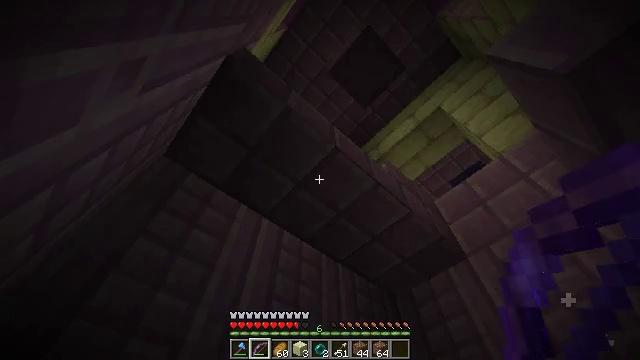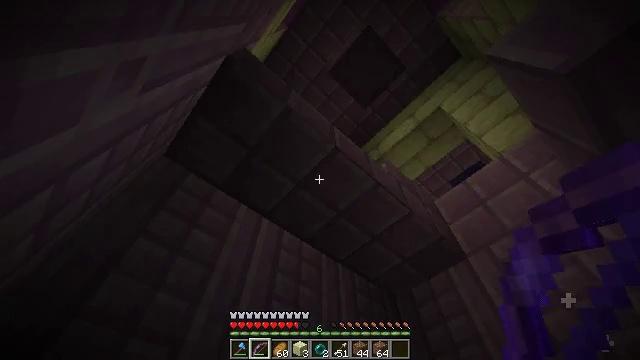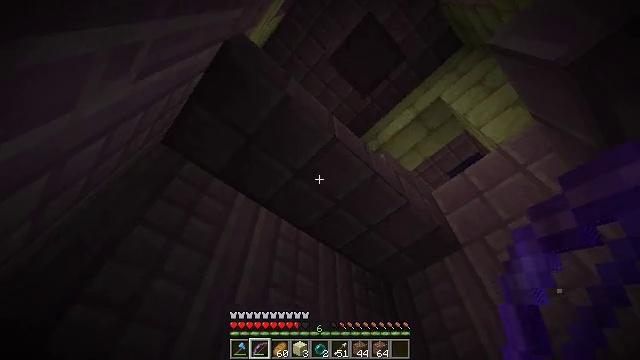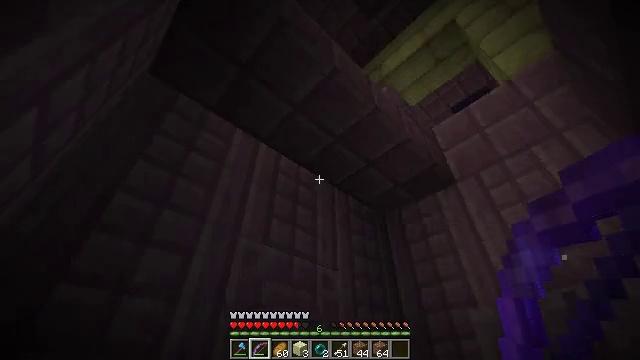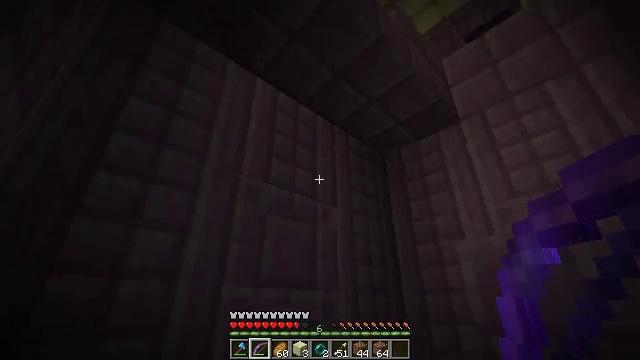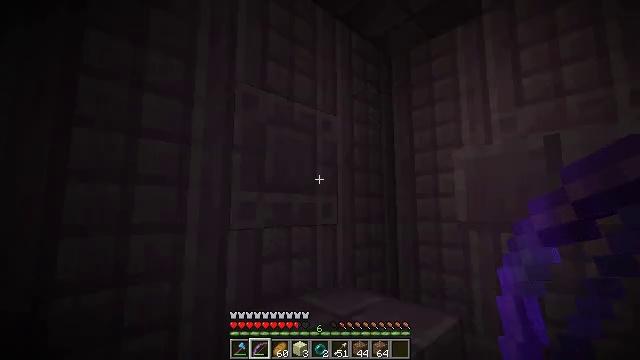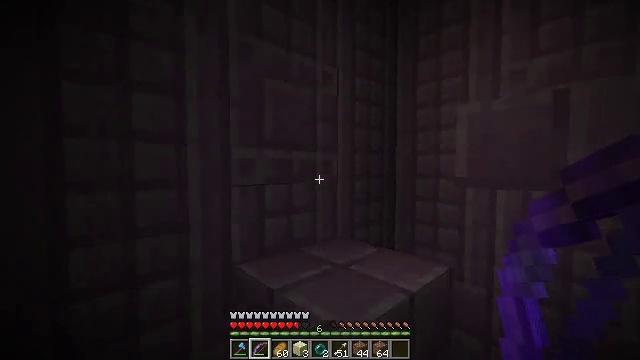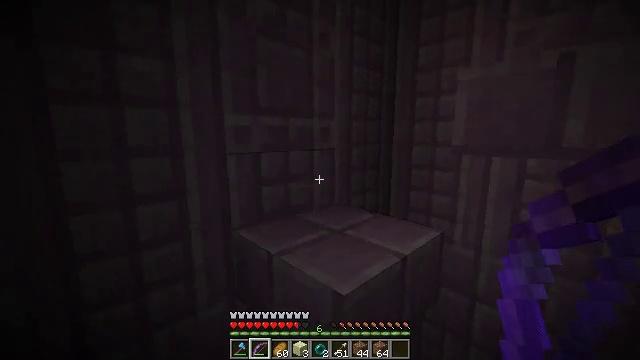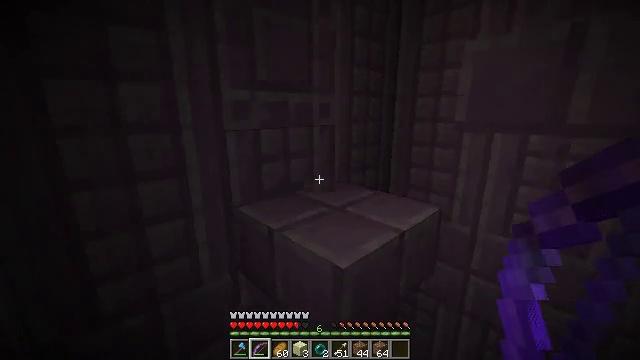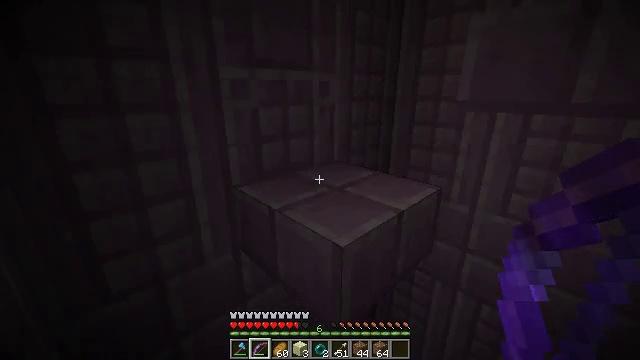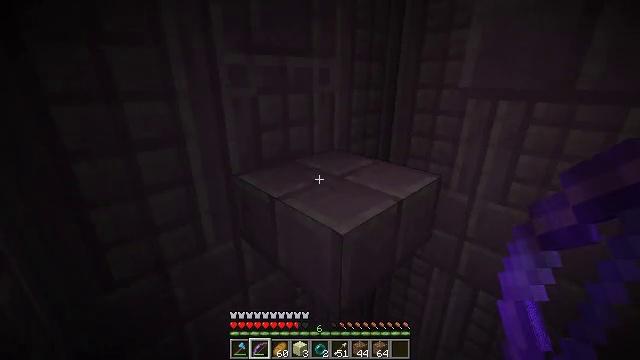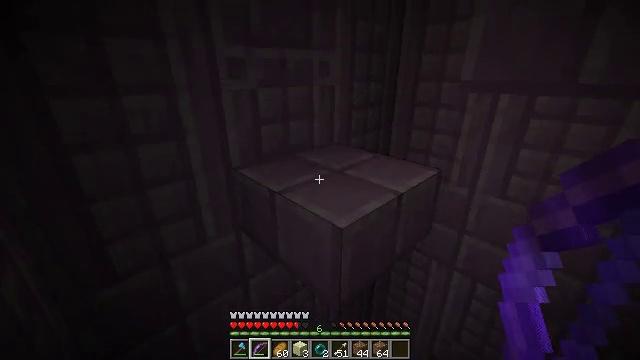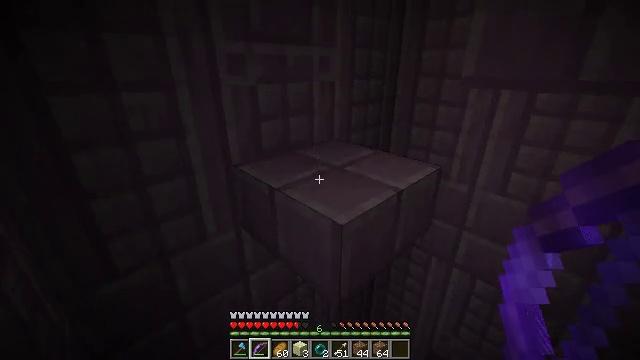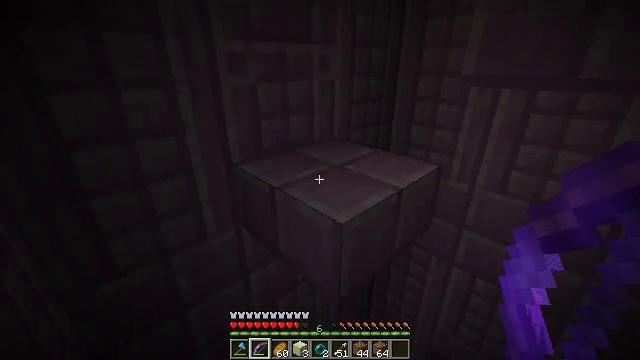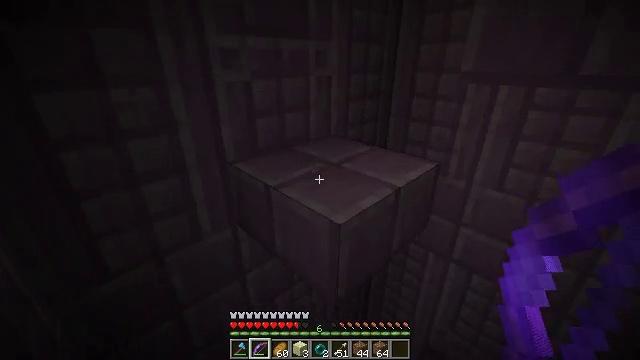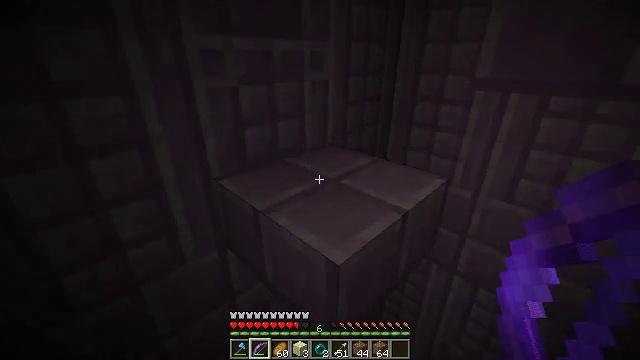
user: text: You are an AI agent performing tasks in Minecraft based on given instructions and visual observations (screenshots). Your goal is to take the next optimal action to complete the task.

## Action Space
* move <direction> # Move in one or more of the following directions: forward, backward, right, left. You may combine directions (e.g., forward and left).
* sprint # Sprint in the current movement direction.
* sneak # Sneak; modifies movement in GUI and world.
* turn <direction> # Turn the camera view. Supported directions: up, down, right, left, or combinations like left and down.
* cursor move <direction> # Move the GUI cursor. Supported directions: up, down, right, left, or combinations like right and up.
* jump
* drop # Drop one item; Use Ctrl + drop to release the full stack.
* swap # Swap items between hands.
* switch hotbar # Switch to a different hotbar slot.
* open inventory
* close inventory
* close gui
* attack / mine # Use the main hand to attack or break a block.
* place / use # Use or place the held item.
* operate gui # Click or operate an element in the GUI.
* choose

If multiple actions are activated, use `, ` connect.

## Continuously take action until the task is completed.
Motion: motion action
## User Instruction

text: Mine the purpur slab in the End city.
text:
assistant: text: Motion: no_op
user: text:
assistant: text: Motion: turn down
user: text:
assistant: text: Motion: turn down
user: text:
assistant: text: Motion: turn down
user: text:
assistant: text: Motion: turn down
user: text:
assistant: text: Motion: turn down
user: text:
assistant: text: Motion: turn down
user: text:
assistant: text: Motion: turn down
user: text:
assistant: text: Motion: turn down
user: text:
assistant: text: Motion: turn down
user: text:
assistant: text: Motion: turn down
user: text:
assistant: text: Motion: no_op
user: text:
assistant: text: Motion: no_op
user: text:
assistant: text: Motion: move forward
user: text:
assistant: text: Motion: move forward
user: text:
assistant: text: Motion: move forward, jump
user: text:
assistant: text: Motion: move forward and move left, jump
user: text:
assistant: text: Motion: move forward and move left, turn right, jump
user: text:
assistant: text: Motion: move forward and move left, turn right, jump
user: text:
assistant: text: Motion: move forward and move left, turn right and down, jump
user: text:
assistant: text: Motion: move forward and move left, turn right
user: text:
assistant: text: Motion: move forward and move left, turn right and up
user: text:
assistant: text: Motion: move forward and move left, turn right and up
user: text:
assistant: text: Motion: turn right and up
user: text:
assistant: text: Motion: turn right and up
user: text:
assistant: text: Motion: turn right and up
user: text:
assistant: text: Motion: turn right and up
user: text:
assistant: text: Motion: move left, turn right and up
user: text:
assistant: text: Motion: move left
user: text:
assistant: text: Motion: no_op